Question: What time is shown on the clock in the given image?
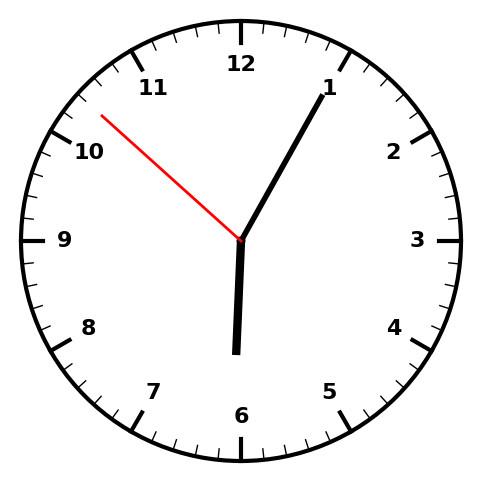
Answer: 06:04:52